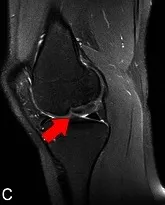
Preoperative and postoperative magnetic resonance imaging of the patient's left knee. Sagittal. T2-weighted magnetic resonance imaging images of her left knee preoperative with osteochondral lesion (see arrows) and 12-month postoperative with refixation of the lesion showing the repaired tissue (see arrows).
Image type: radiology (mri)